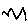
Label: zigzag